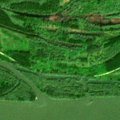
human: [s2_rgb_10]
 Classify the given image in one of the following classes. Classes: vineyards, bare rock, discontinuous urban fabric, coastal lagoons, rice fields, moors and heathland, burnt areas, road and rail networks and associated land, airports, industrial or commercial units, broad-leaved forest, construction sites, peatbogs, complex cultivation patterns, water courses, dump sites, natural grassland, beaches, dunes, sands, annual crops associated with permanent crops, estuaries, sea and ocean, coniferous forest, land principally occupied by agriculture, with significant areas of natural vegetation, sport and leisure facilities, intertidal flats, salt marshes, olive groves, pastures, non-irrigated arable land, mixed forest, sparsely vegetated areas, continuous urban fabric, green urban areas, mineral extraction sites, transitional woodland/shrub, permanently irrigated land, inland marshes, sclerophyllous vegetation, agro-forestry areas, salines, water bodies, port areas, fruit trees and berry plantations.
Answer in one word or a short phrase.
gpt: broad-leaved forest, inland marshes, water courses